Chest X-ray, AP view. Patient: 63 years old, sex M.
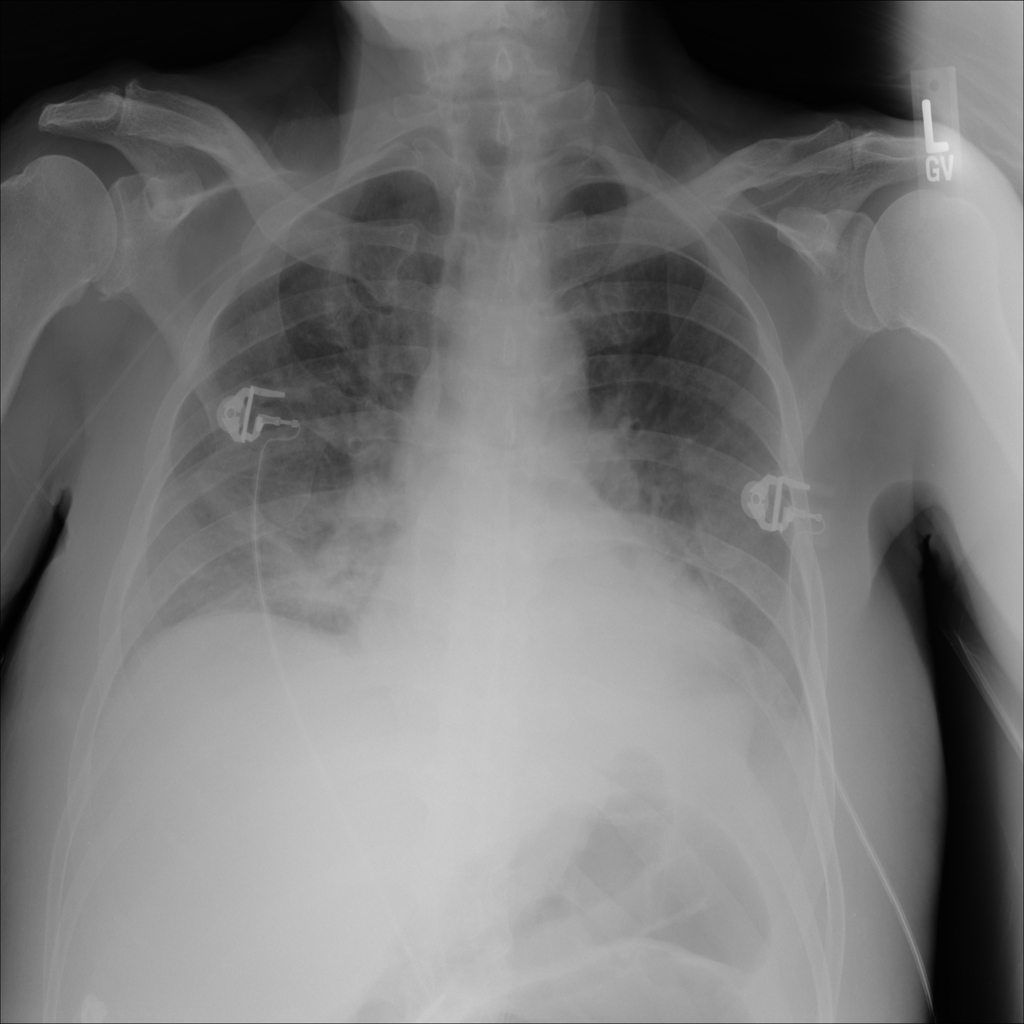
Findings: Infiltration